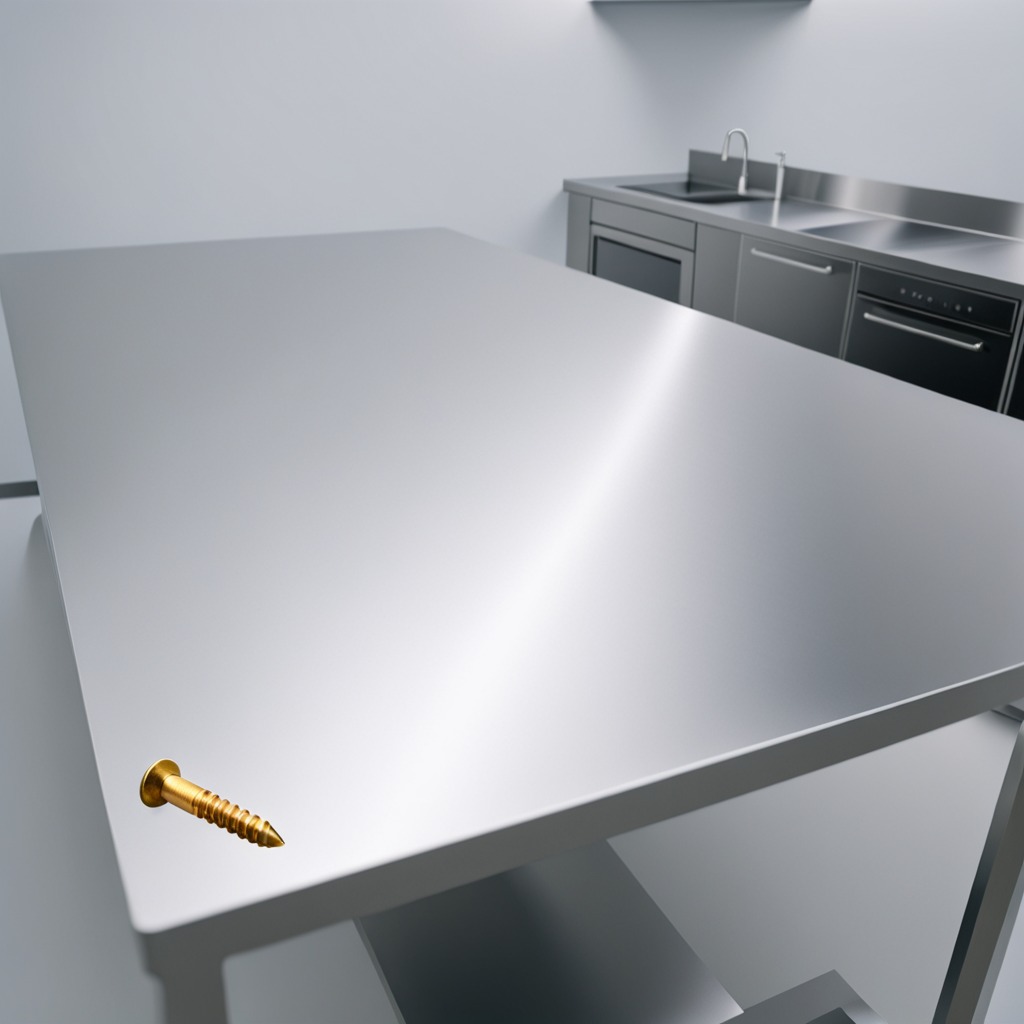
A metal screw is lying on the stainless steel table in a high-end prototyping lab.